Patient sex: F
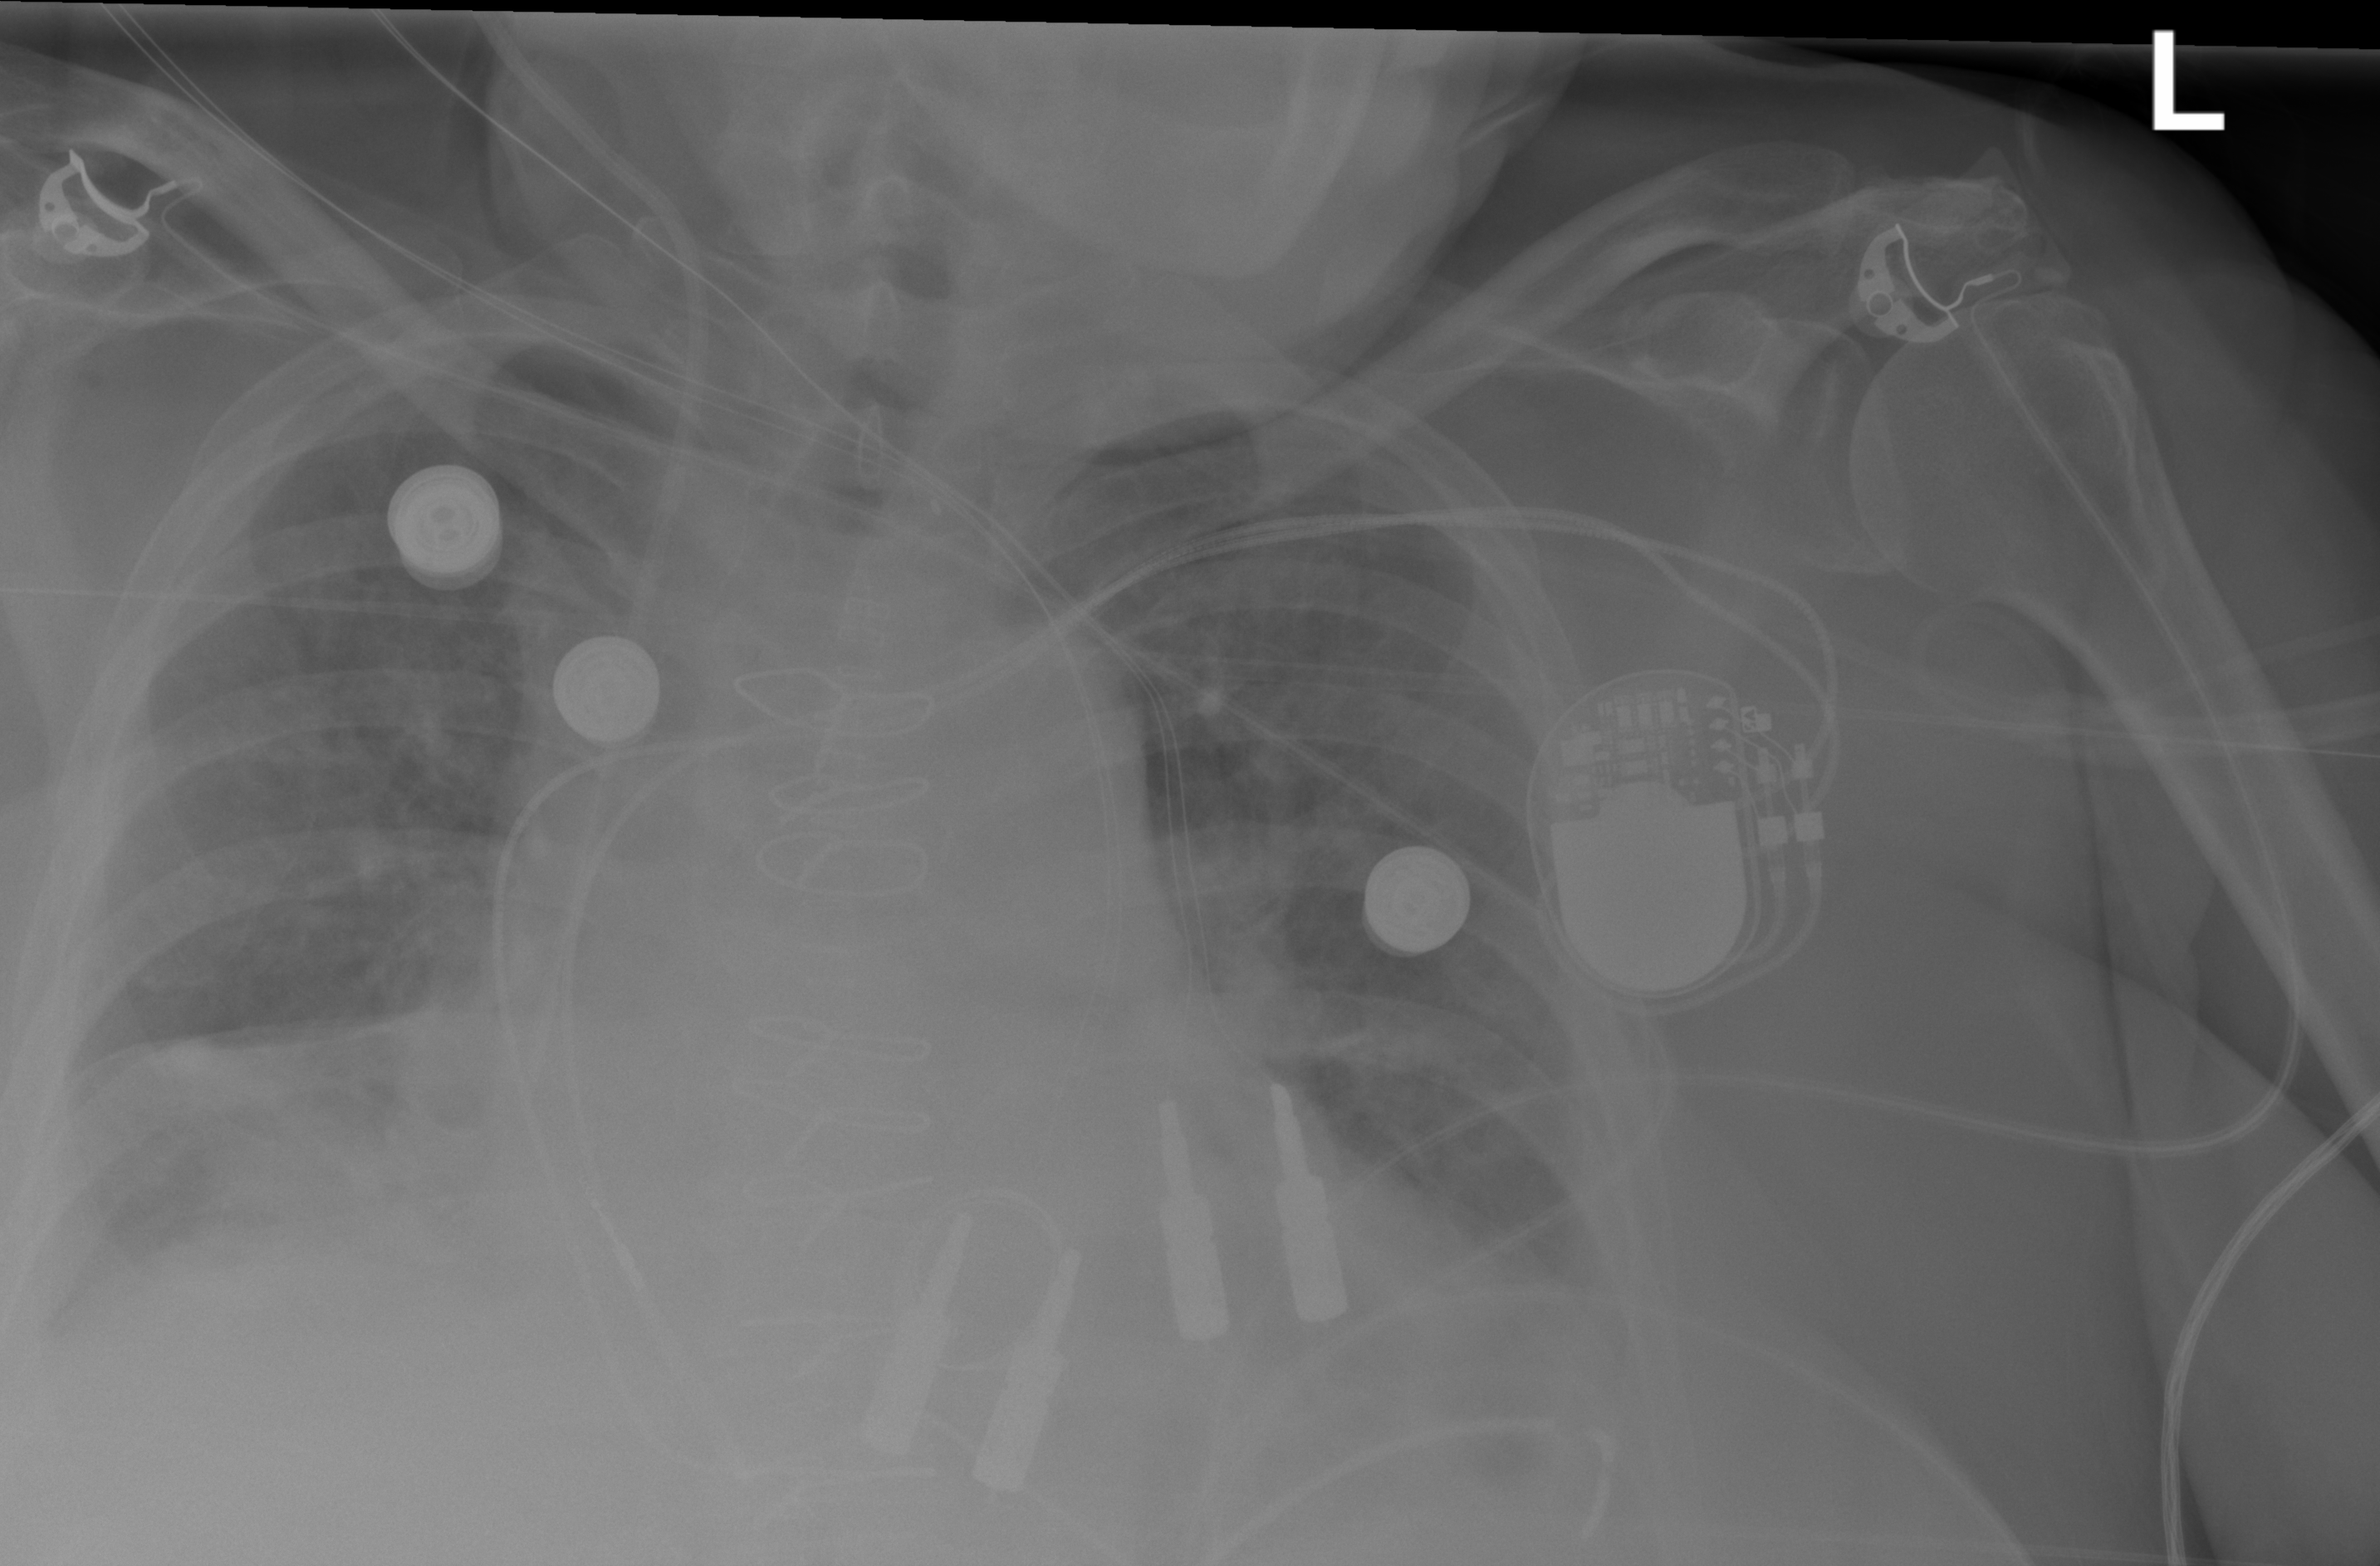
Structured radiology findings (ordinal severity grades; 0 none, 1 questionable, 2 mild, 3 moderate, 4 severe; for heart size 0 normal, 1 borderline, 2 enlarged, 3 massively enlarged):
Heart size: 1
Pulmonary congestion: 2
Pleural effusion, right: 1
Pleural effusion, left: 2
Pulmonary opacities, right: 2
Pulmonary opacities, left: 1
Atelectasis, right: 2
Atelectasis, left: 2